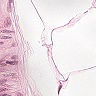
Metastatic tissue present: no